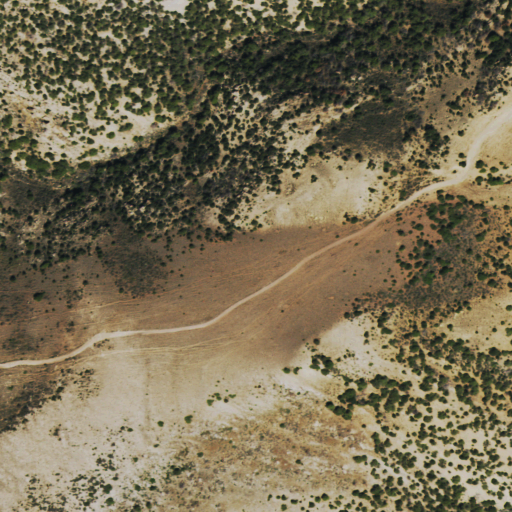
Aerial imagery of gap in Colorado named Limestone Gap containing shrub, evergreen forest, open development, and low intensity development